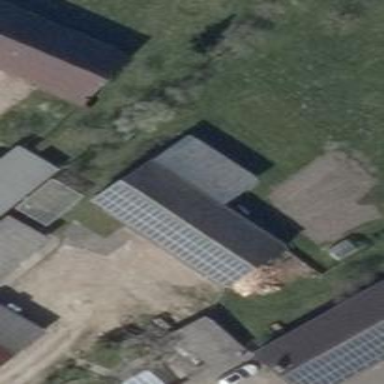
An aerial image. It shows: Solar photovoltaic panel generator producing electricity as small installation.